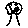
Label: tree